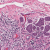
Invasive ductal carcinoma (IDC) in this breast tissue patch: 0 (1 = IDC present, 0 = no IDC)